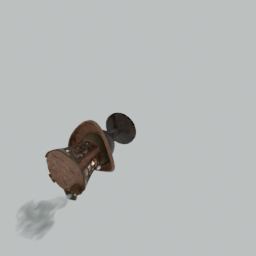
Label: people